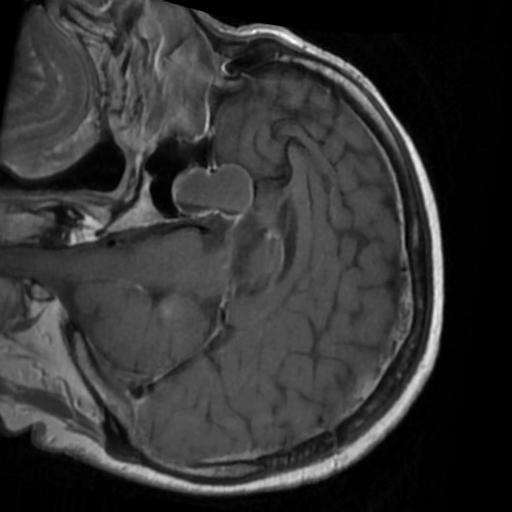
Label: brain_tumor